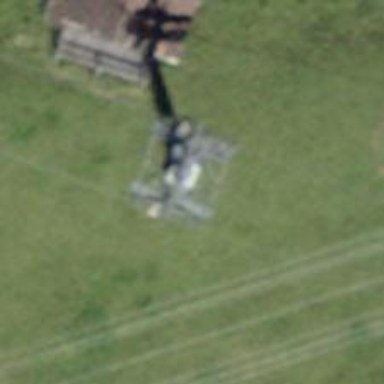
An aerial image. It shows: Pylon for aerialway.